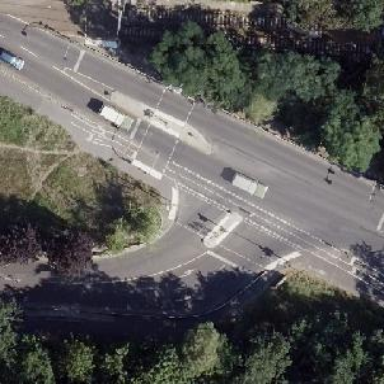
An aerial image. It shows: Road with traffic signals.